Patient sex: M
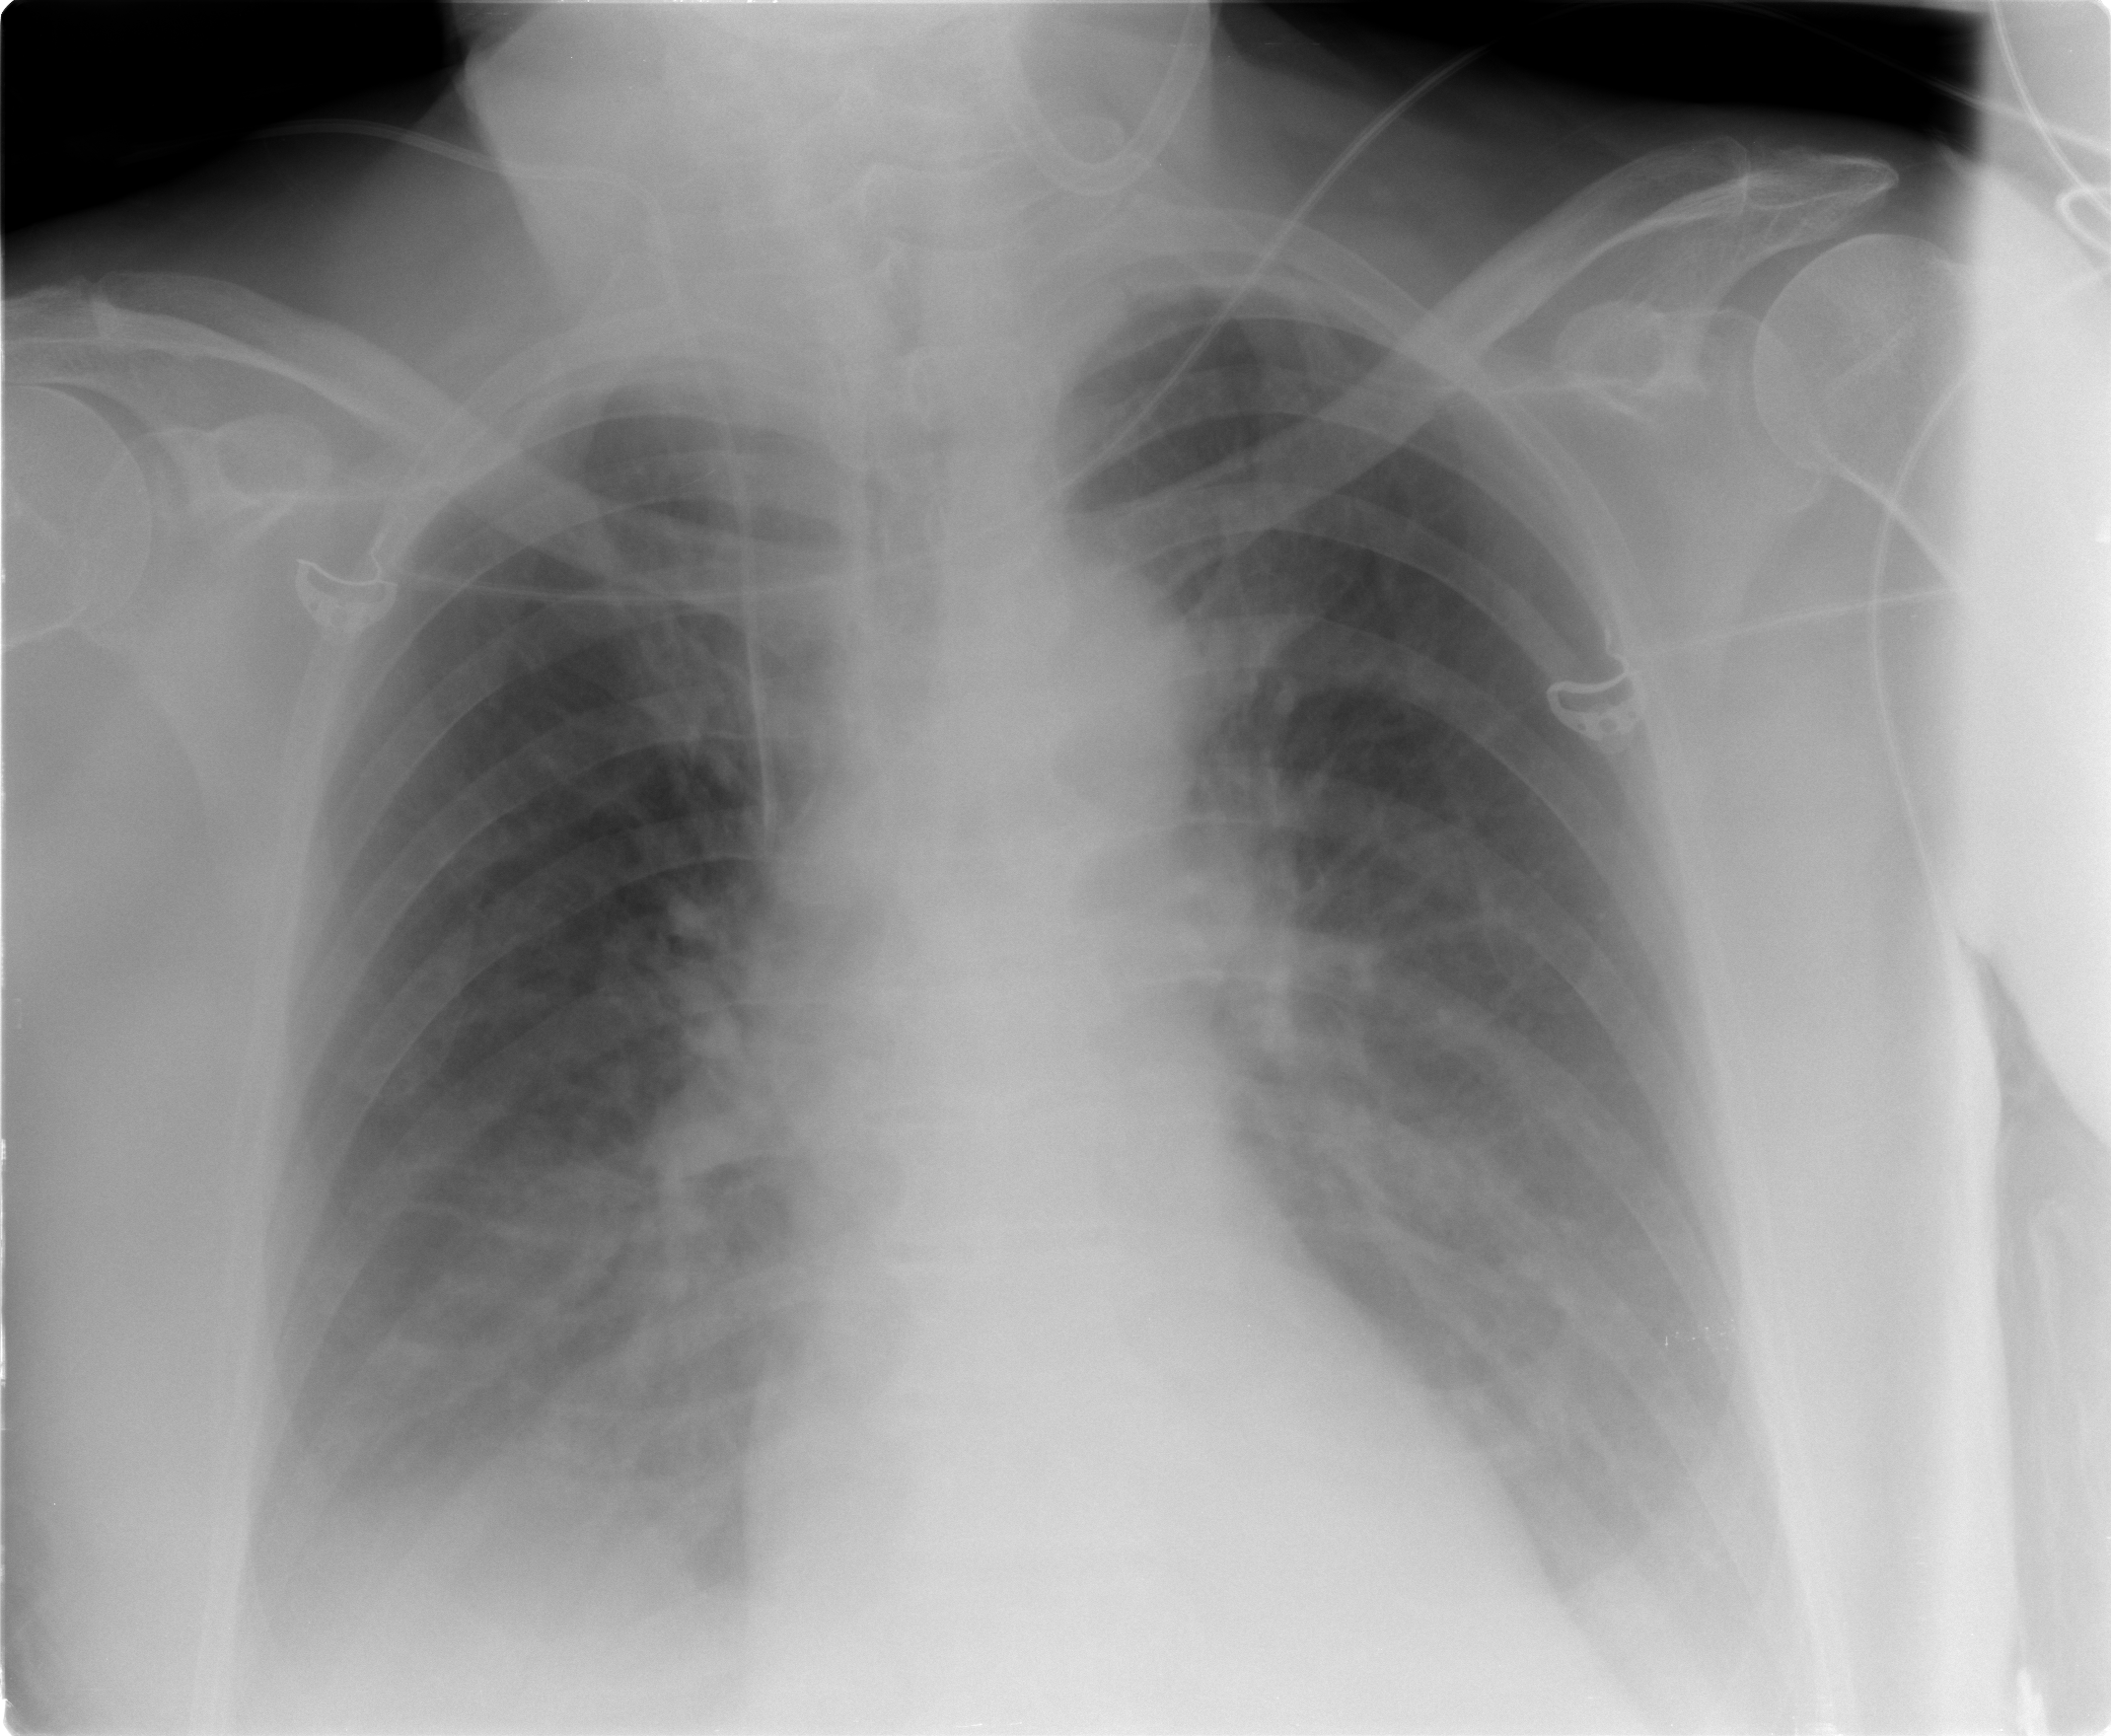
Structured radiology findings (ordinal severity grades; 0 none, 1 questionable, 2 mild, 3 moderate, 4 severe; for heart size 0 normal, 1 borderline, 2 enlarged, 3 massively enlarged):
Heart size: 0
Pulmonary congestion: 0
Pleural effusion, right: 2
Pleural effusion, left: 2
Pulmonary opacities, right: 0
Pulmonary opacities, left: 0
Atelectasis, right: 2
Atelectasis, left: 2